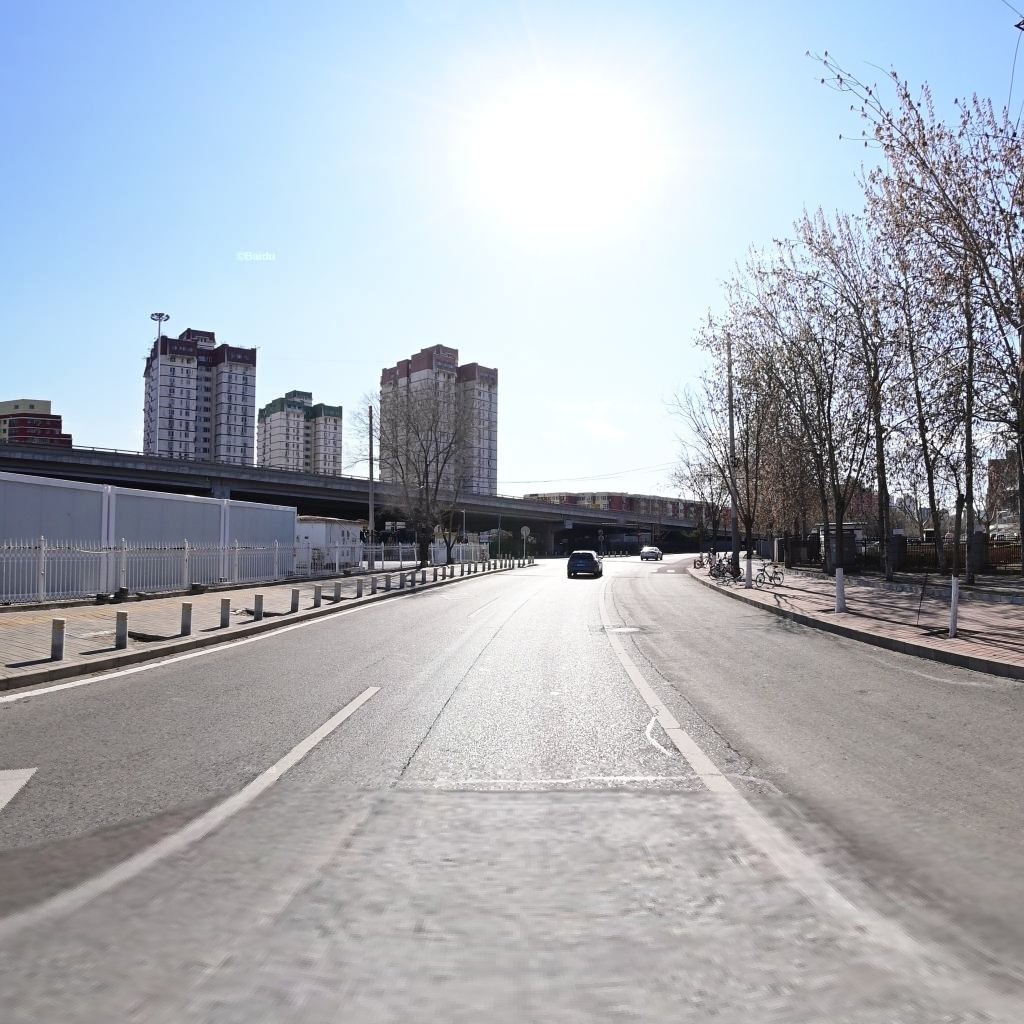
Region: Chaoyang
Road damage annotations: longitudinal crack, longitudinal crack, manhole cover, longitudinal crack, longitudinal patch, transverse patch